Field crop: maize
Growth stage: 2
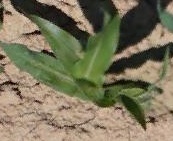
Species: maize